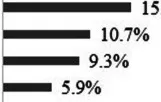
Referral reason for BHC direct services.
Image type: pathology (immunostaining)